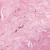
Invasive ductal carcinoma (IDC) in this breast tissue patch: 0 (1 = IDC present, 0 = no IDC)